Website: home-depot
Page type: payment
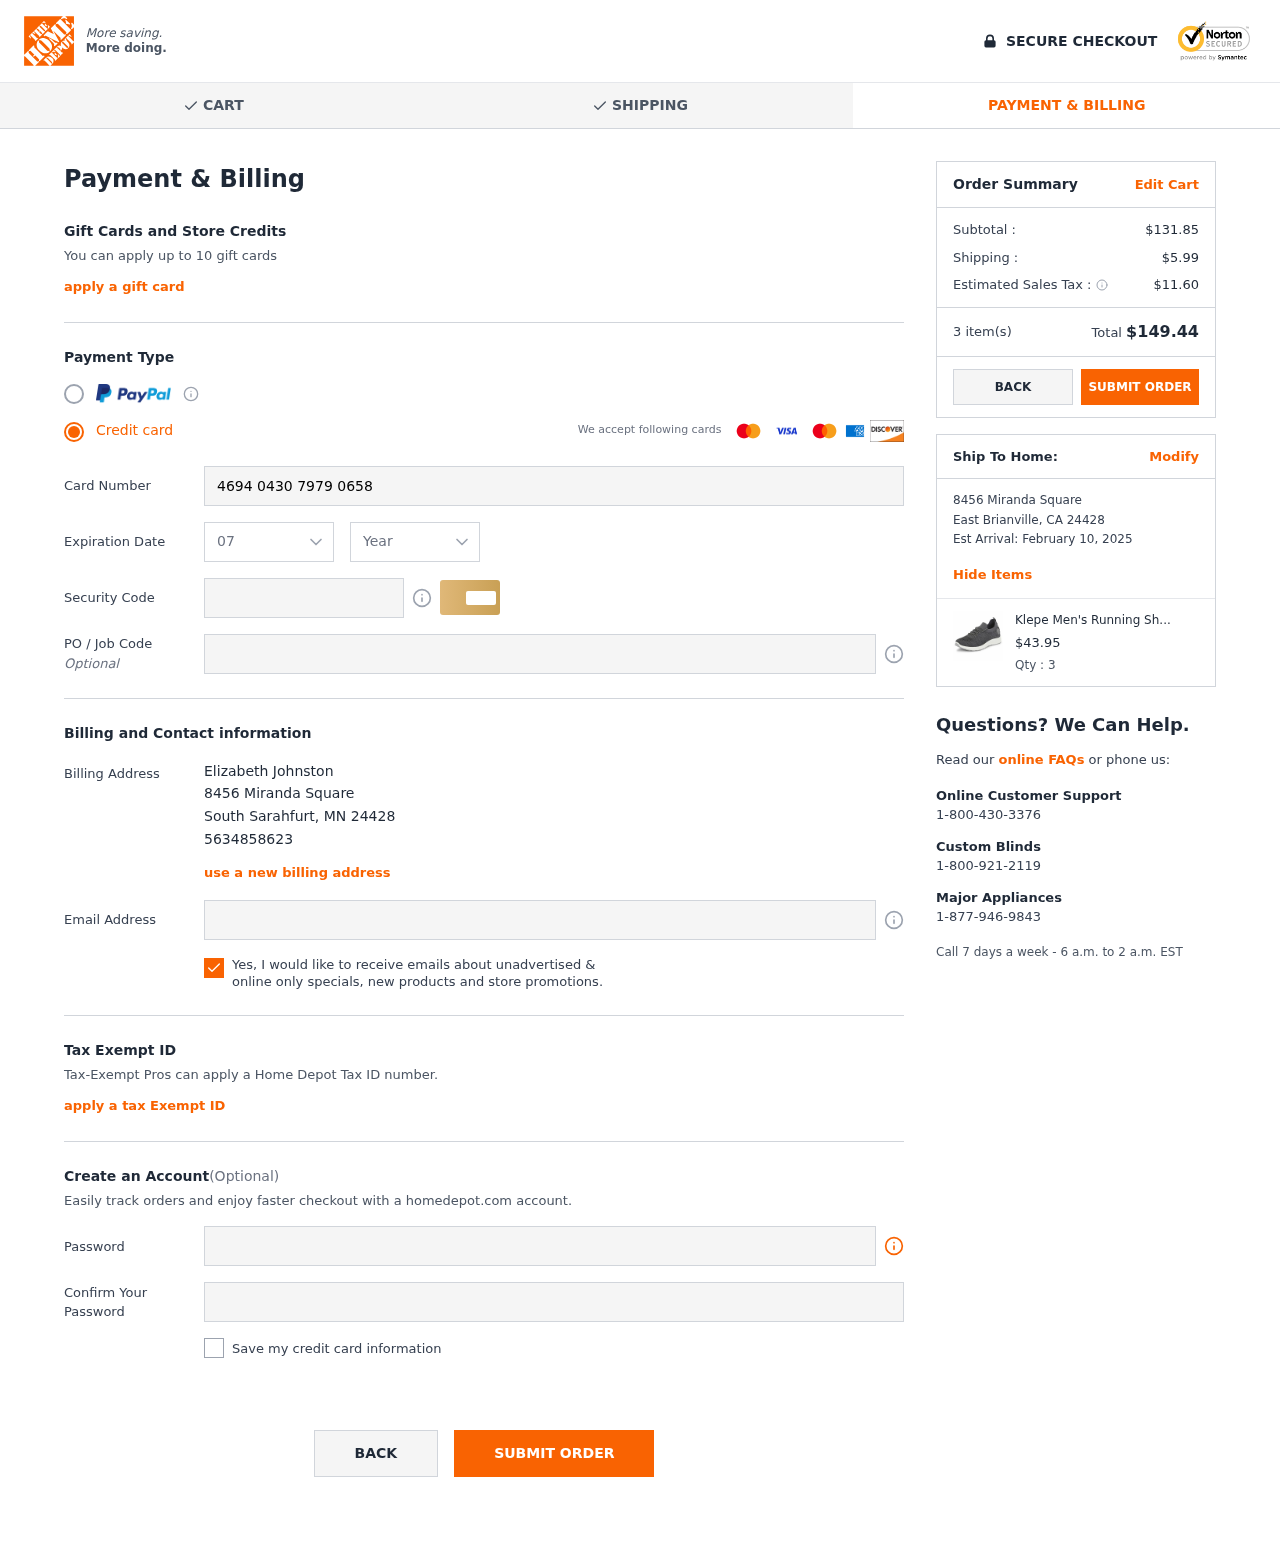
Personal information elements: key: PII_CARD_CVV
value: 584
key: PII_CARD_EXPIRY_MONTH
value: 07
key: PII_CARD_EXPIRY_YEAR
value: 30
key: PII_CARD_NUMBER
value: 4694 0430 7979 0658
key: PII_CITY
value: South Sarahfurt
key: PII_CITY2
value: East Brianville
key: PII_EMAIL
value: elizabethjohnston@yahoo.com
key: PII_FULLNAME
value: Elizabeth Johnston
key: PII_PHONE
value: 5634858623
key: PII_POSTCODE
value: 24428
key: PII_POSTCODE2
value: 24428
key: PII_STATE_ABBR
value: MN
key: PII_STATE_ABBR2
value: CA
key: PII_STREET
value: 8456 Miranda Square
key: PII_STREET2
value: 8456 Miranda Square
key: PII_POSTCODE_FULL
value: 24428
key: PII_POSTCODE_NUMERIC
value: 24428
Product elements: key: PRODUCT1_NAME
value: Klepe Men's Running Shoes
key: PRODUCT1_PRICE
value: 43.95
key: PRODUCT1_QUANTITY
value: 3
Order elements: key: ORDER_SUBTOTAL
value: $131.85
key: ORDER_SHIPPING_COST
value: $5.99
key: ORDER_TAX
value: $11.60
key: ORDER_NUM_ITEMS
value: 3 item(s)
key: ORDER_TOTAL
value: $149.44
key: ORDER_DELIVERY_DATE
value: February 10, 2025